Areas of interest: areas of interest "Business office"
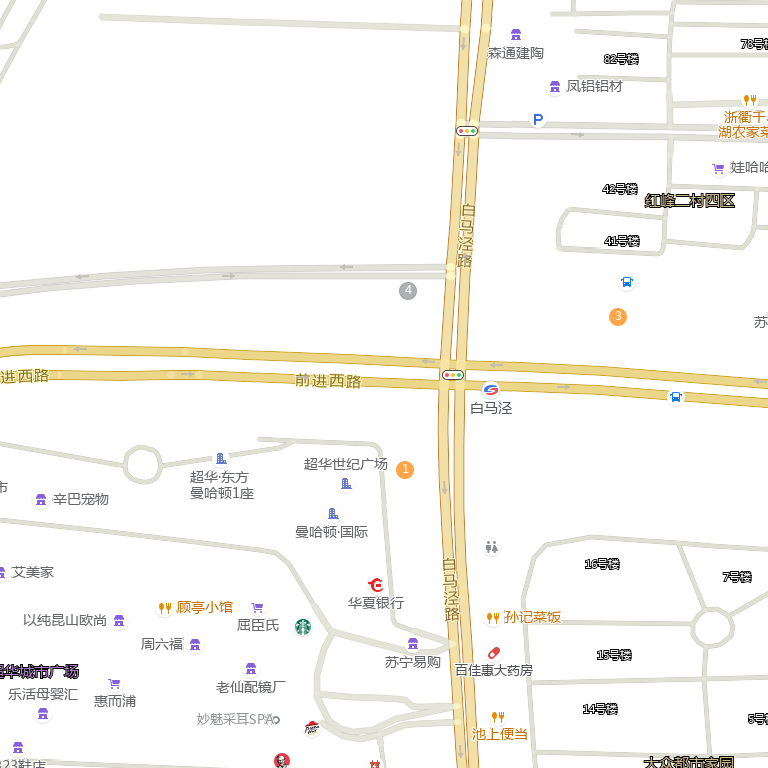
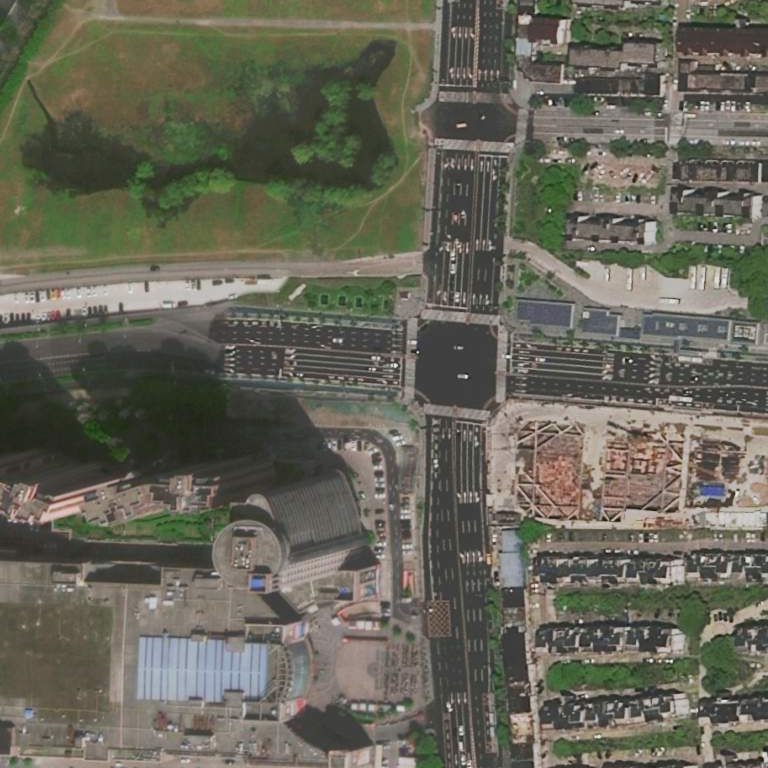